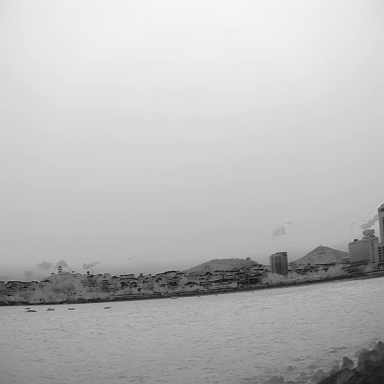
There are five bulk_carriers in the infrared image.